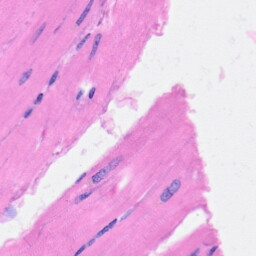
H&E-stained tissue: Heart